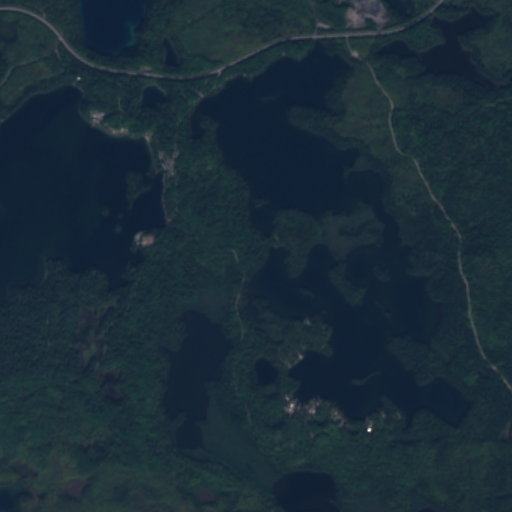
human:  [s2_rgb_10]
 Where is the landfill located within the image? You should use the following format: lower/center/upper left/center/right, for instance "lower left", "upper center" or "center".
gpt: The landfill is located in the upper center of the image.
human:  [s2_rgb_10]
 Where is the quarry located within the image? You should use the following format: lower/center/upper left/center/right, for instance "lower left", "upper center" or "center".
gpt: The quarry is located in the upper right of the image.
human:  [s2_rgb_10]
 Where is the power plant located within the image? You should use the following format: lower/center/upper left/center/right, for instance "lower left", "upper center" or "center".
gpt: There is no power plant in the image.